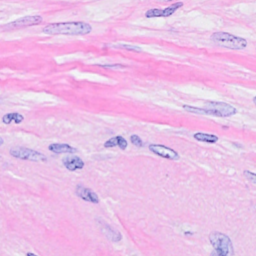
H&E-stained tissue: Breast